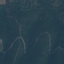
Land use / land cover: Forest